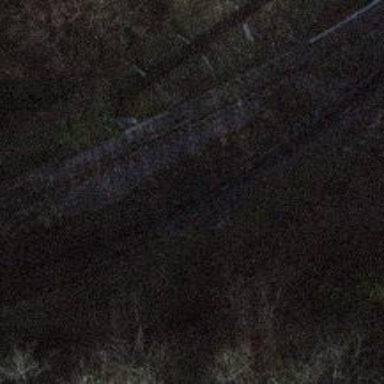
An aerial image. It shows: Narrow-gauge railway with 1 track. The tracks are electrified with contact line.